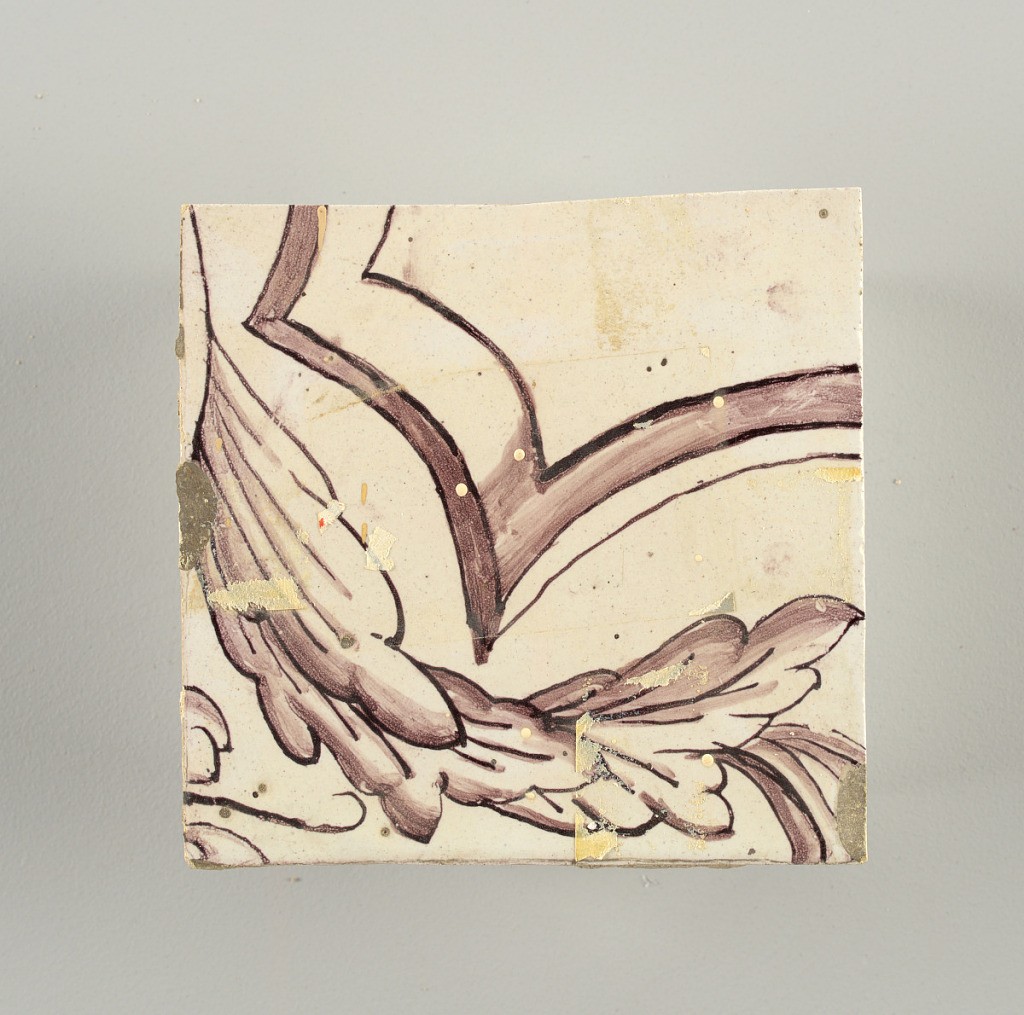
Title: Wall facing
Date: ca. 1725
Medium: tin-glazed earthenware, underglaze
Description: Two vertical rectangles, twenty-three tiles high.  A) Nine tiles wide at top; seven tiles wide at bottom.  B) Ten and one-half tiles wide.

Arabesque design of foliage.  A) with centered figure of Justice under a canopy.  B) with centered urn.